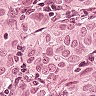
Metastatic tissue present: yes